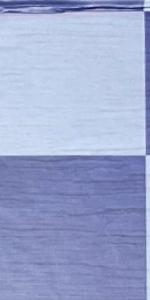
Label: Empty